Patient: sex M, age 64
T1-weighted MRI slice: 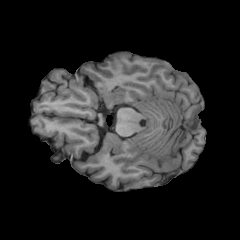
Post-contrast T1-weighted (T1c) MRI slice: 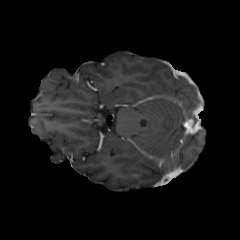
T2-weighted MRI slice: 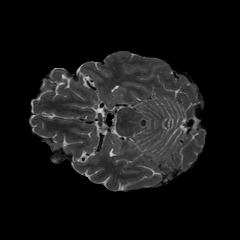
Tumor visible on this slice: no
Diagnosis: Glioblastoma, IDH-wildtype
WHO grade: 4